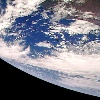
Label: cloud